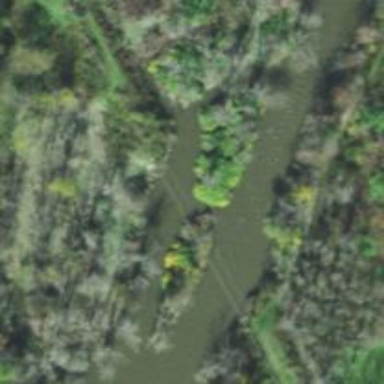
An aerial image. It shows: Abandoned bridge.